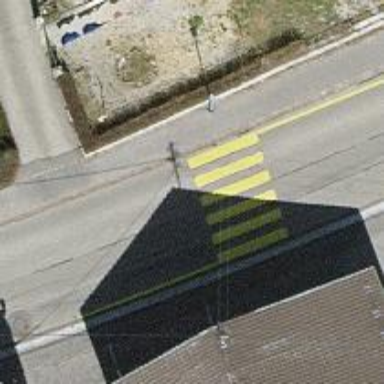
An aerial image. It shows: Asphalt footway with marked crossing.